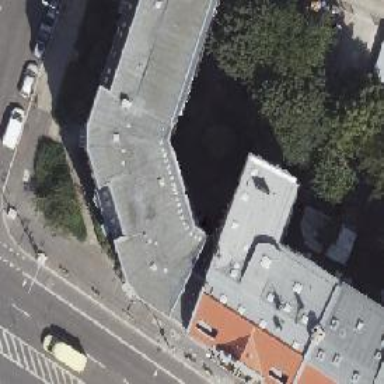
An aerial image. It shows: Apartments building with saltbox roof shape.